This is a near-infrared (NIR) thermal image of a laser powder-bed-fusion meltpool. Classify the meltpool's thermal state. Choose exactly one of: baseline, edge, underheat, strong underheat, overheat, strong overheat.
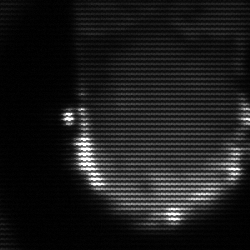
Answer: baseline